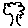
Label: tree